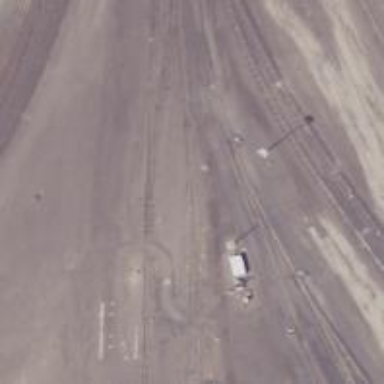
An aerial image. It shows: Rail spur service.